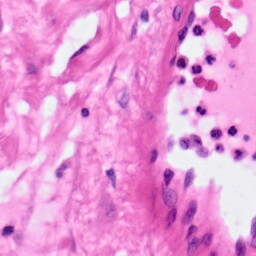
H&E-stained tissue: Pancreatic